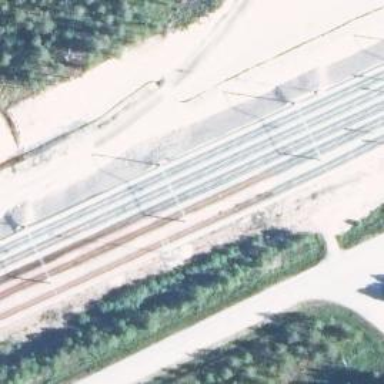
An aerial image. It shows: Rail siding with electrified contact lines.